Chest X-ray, PA view. Patient: 49 years old, sex F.
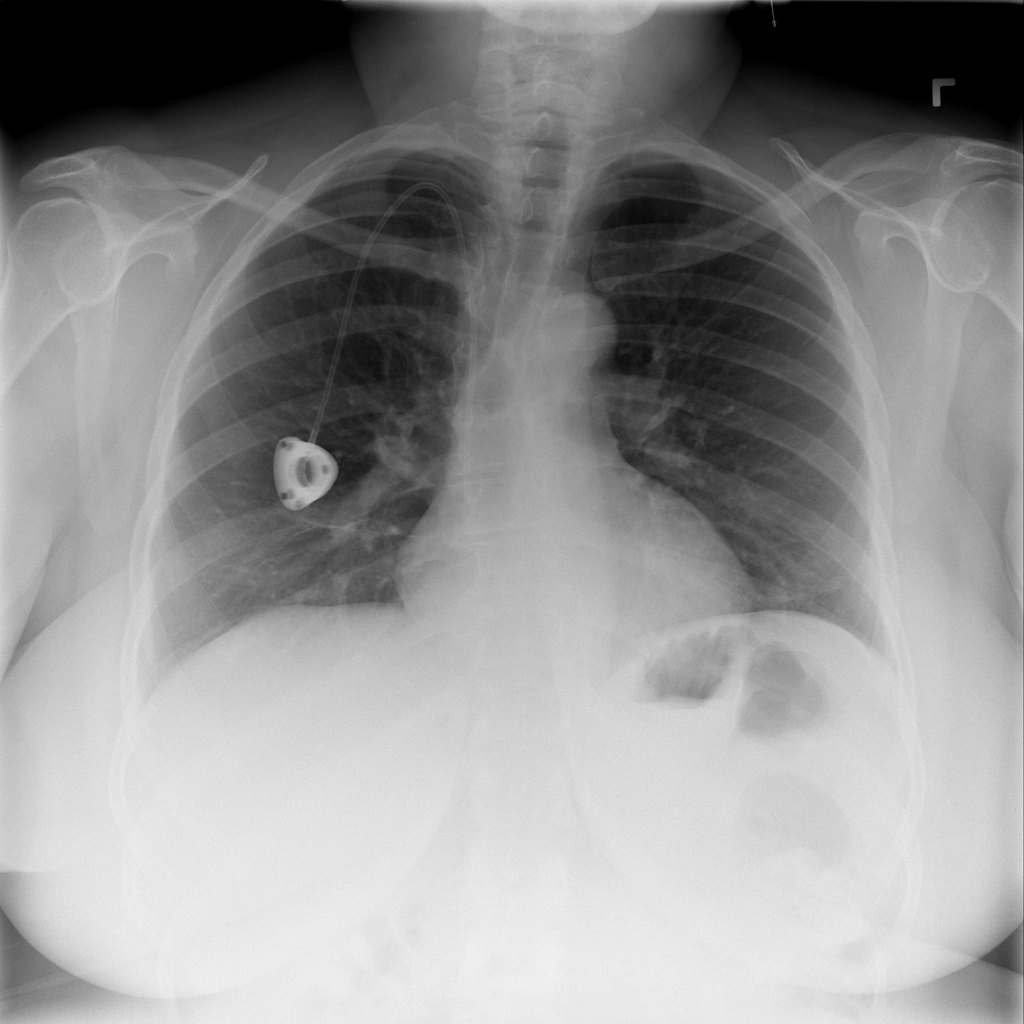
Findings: No Finding